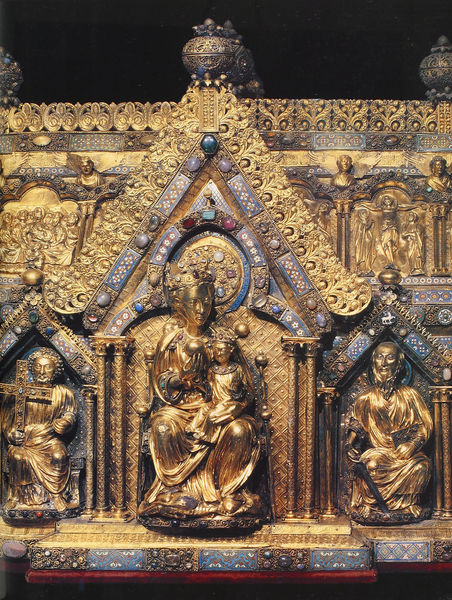
Titel: Marienschrein
Institution: Aachen, Domschatz
Schlagwörter: gold, krone, engel, ornamente, verzierung, kreuz, jesus, maria, emaille, gewandfiguren